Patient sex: F
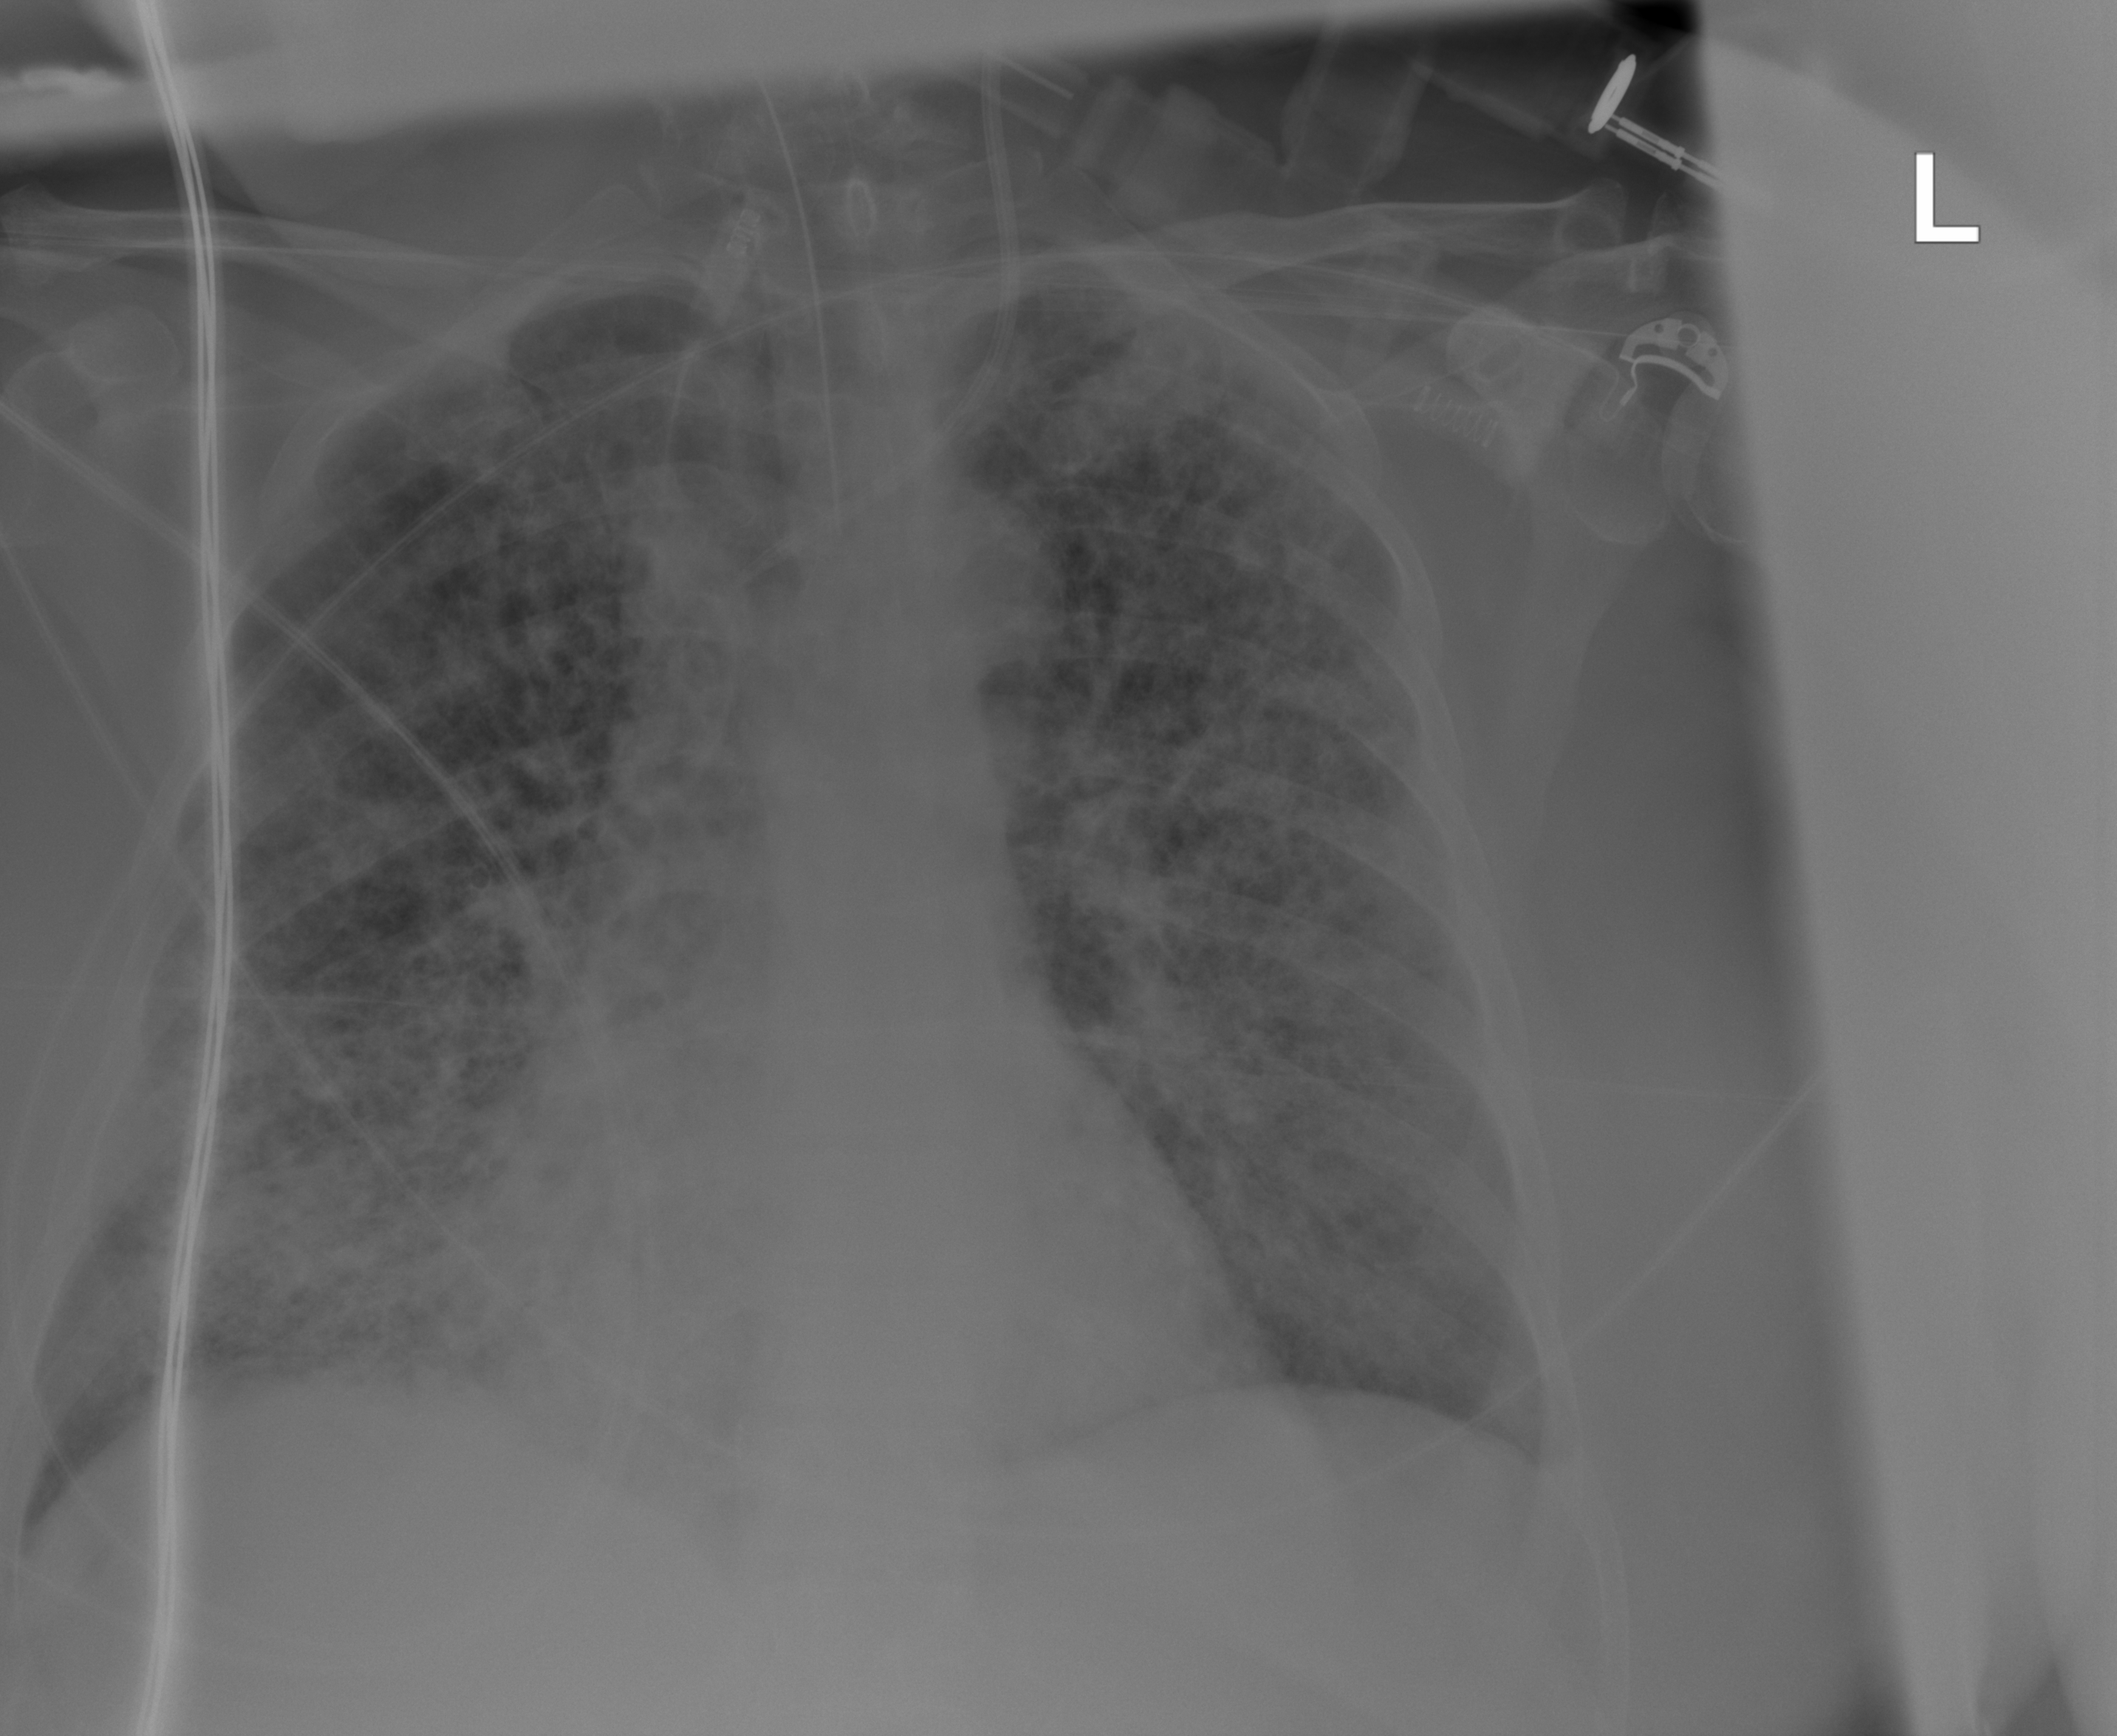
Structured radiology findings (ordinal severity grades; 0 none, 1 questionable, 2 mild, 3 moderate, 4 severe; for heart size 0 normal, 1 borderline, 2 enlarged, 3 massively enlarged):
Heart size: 0
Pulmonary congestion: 0
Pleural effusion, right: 0
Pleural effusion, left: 0
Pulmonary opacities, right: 3
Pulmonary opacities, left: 3
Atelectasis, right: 3
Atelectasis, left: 3